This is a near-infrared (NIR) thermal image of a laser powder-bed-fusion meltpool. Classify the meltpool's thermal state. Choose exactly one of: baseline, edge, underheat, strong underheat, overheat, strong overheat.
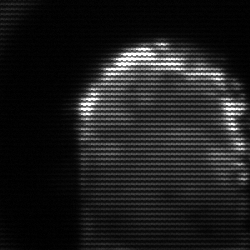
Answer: baseline